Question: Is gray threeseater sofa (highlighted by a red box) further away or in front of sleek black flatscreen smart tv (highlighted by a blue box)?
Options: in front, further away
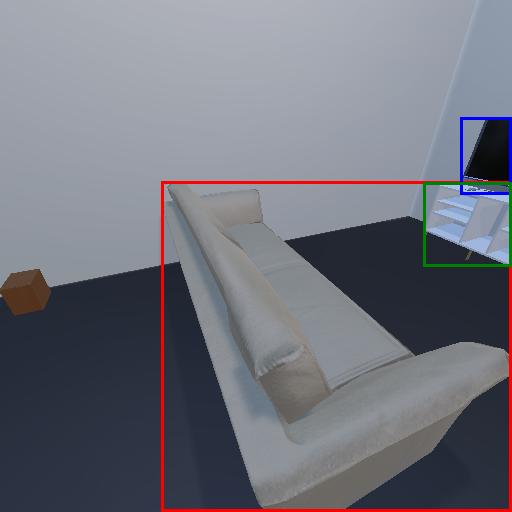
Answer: in front